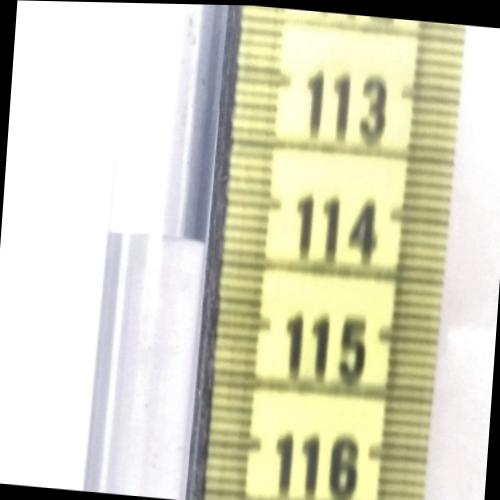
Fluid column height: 114.4 cm